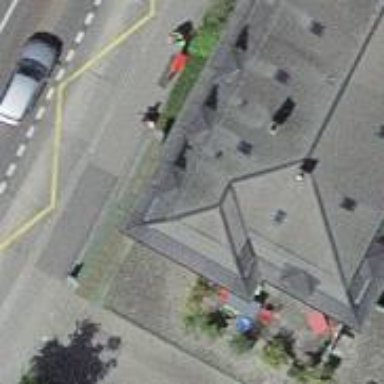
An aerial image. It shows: Bar.